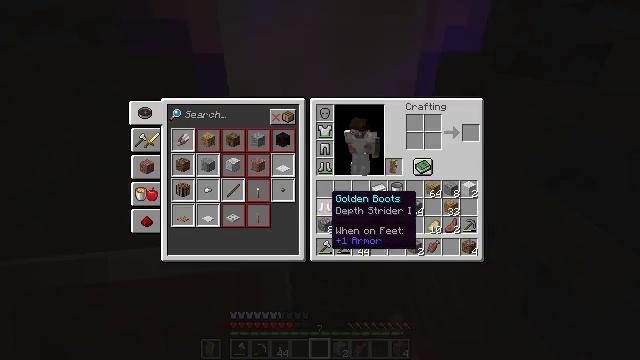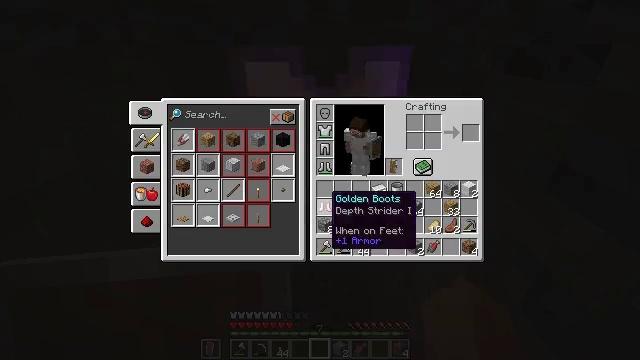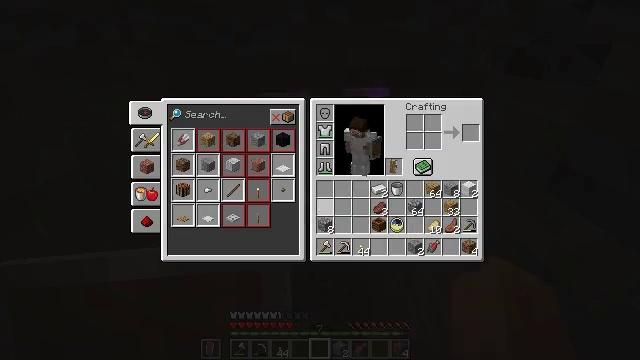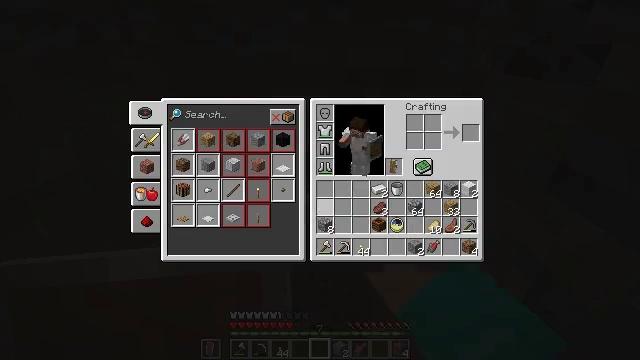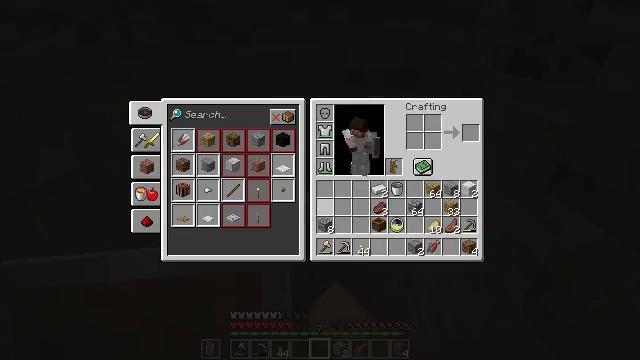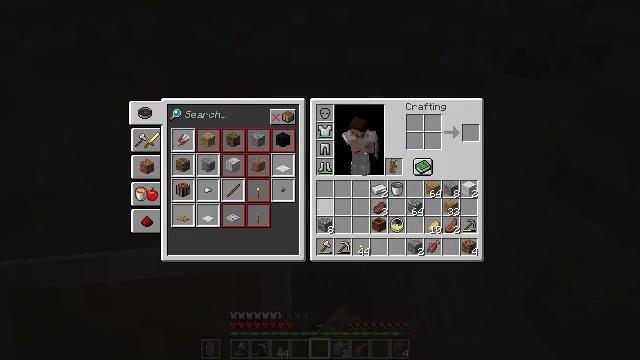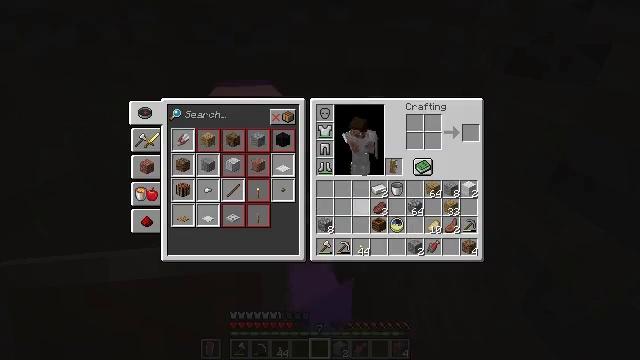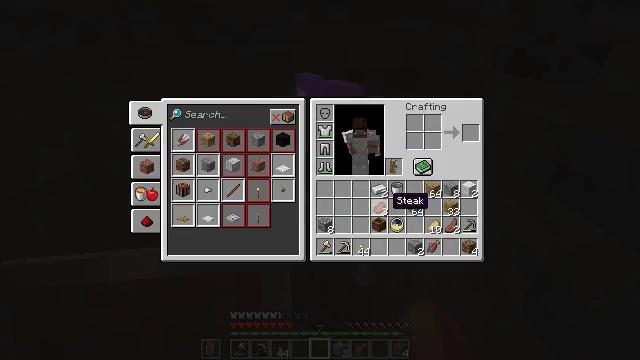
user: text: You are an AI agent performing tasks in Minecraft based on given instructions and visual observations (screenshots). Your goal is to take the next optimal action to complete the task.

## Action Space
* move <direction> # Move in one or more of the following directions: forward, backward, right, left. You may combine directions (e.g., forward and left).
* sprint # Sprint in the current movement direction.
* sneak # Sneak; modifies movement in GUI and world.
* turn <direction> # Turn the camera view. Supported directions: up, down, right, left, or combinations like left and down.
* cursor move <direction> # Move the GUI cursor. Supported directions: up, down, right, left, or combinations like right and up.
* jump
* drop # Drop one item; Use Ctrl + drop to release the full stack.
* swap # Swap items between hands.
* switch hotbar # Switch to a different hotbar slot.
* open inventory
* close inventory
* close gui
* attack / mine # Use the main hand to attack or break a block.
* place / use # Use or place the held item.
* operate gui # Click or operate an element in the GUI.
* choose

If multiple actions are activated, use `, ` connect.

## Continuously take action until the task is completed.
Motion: motion action
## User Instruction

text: Drop golden boots.
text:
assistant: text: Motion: sprint, open gui
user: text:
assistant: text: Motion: sprint, drop
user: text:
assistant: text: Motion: sprint, drop
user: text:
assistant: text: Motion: sprint, drop
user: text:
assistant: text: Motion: sprint
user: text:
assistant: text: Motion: sprint, cursor move right
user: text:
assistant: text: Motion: sprint, cursor move right
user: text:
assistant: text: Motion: sprint